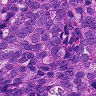
Metastatic tissue present: yes